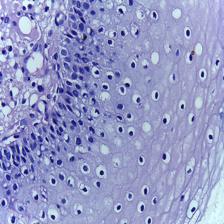
Diagnosis: Normal